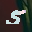
Label: 5